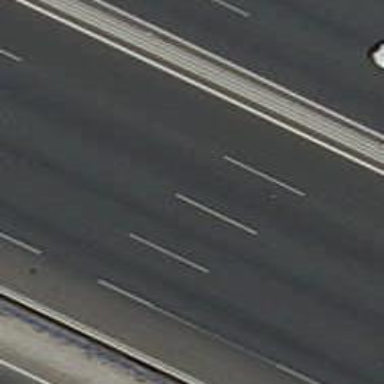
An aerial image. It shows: Asphalt motorway.